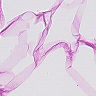
Metastatic tissue present: no